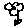
Label: flower